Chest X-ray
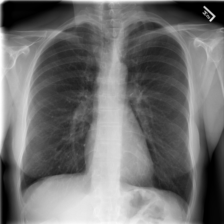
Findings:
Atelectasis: negative
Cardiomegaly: negative
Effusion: negative
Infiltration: negative
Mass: negative
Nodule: negative
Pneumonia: negative
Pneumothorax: negative
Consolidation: negative
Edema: negative
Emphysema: negative
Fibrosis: negative
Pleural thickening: negative
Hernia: negative